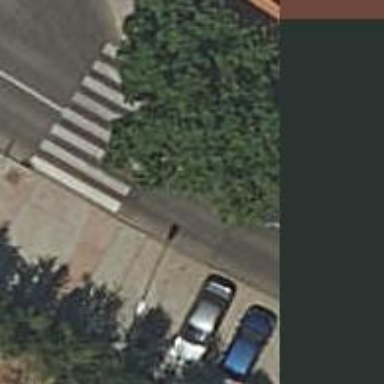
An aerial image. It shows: Uncontrolled zebra crossing on the road.